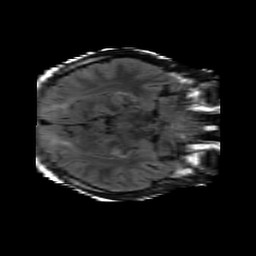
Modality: FLAIR
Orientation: axial
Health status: ill
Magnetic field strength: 3 T